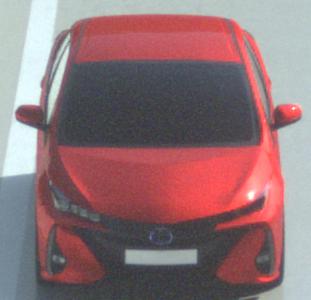
Make: Toyota
Model: Prius 1.8 Plug-In Hybrid
Detailed model: Prius (XW5) Plug-In
Model produced from: 2019/07
Model produced until: 2020/07
Doors: 5
Color: red
Road condition: wet road
Daytime: morning or afternoon
Contrast: high contrast